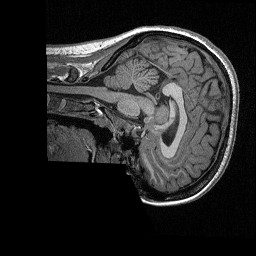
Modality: T1w
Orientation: sagittal
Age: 37
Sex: female
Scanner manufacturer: siemens
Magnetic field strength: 3 T
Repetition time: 2.3 s
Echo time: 0.00298 s